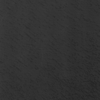
Label: not_dusty